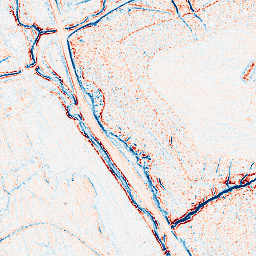
Category: edge_preserving
Decomposition family: anisotropic_diffusion
Decomposition parameters: iterations: 5
kappa: 100
gamma: 0.1
Upsampling method: bilinear
Upsampling parameters: scale: 4
Upsampling scale: 4